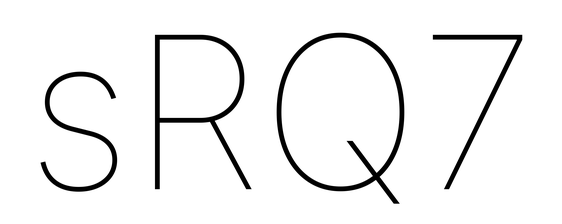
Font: Inter_Thin